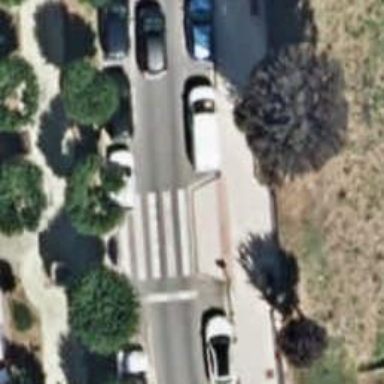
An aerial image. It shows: Uncontrolled road crossing.